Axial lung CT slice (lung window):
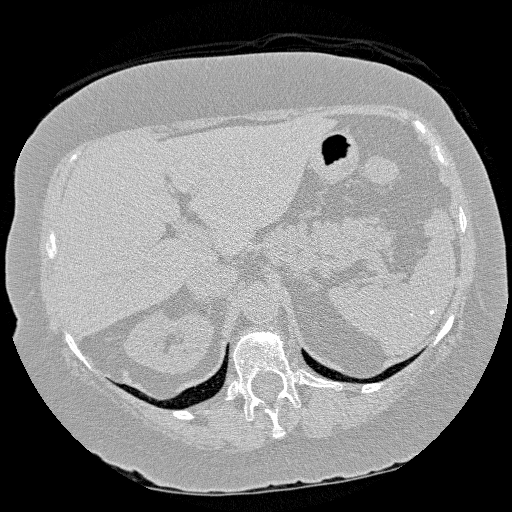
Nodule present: no